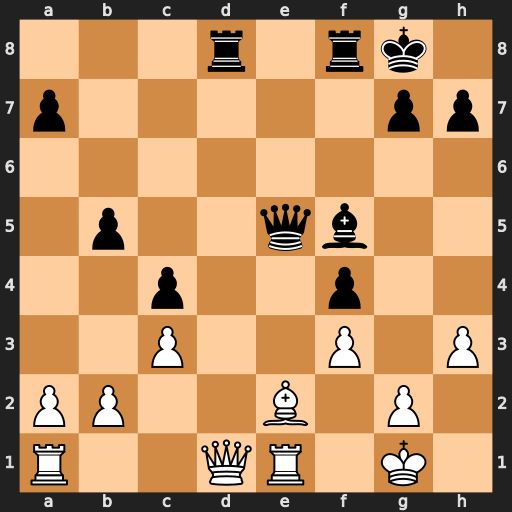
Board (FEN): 3r1rk1/p5pp/8/1p2qb2/2p2p2/2P2P1P/PP2B1P1/R2QR1K1
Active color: w
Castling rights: -
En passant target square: -
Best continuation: Bxc4+ bxc4 Rxe5 Rxd1+ Rxd1